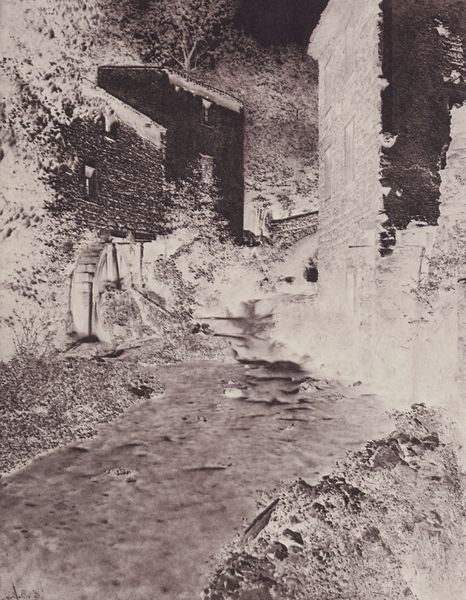
Titel: Wassermühle in Auvergne
Künstler: Edouard-Denis Baldus
Schlagwörter: baum, berg, blätter, dunkel, felsen, himmel, schatten, wasser, weiß, bäume, fluss, landschaft, stadt, ufer, äste, fenster, grau, hell, nacht, schwarz, strasse, tür, zeichnung, dach, gebäude, haus, weg, wiese, alt, wand, architektur, stein, steine, bach, erde, häuser, hügel, mühle, nass, natur, strauch, brücke, büsche, pfad, sträucher, pflanzen, kontrast, wald, wasserfall, chaos, ansicht, fassade, gasse, abhang, fels, hang, dorf, mauer, ziegel, grafik, backstein, hof, signiert, sepia, rad, böschung, fliessen, treppe, detail, aufgang, foto, fotografie, photographie, ruine, belichtung, hauswand, schwarz-weiß, stich, konturen, topografie, photo, gemäuer, negativ, untersicht, mauern, fall, steigung, himel, grautöne, aufnahme, grell, mühlrad, wasserrad, backsteine, verkehrt, gerümpel, nadar, steinweg, wsser, überbelichtet, daguerotypie, belichtet, fotogramm, gelatine, draguereographie, draguerreographie, schaufelrad, schwar weiss, analog, mühlenrad, alte häuser, read, undscharf, vertauscht, grautöne#, anderrum